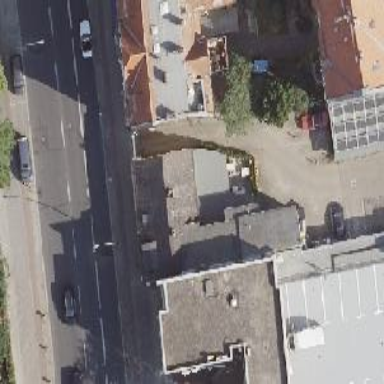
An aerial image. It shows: Car repair shop.